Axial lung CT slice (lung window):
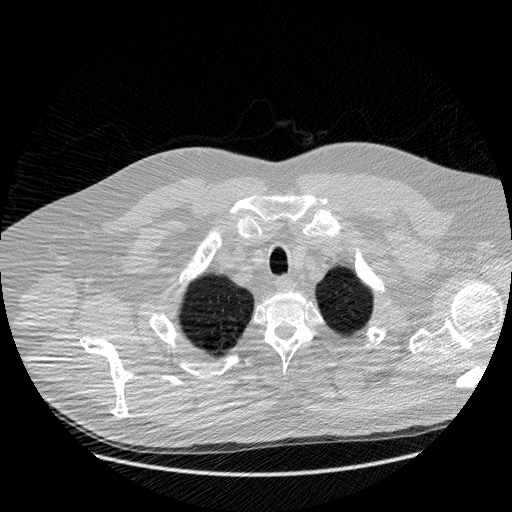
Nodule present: no